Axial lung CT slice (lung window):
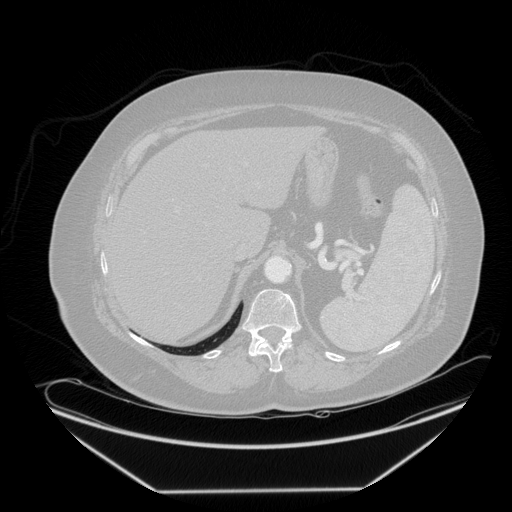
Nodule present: no